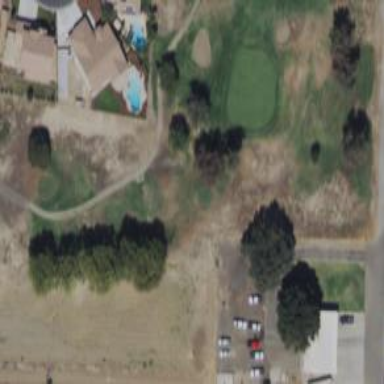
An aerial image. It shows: Path for both road and golf.